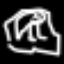
Label: frog